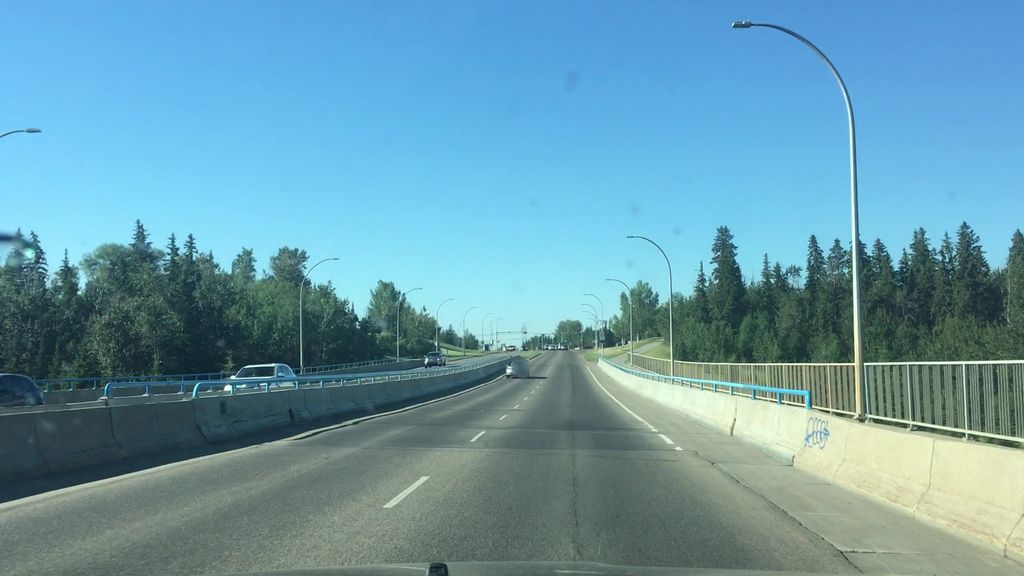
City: edmonton